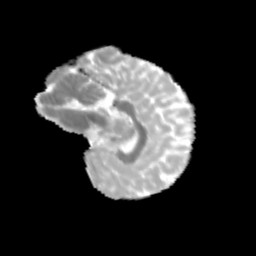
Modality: MD
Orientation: sagittal
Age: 11
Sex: female
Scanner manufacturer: siemens
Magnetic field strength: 3 T
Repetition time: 3.8 s
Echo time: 0.07 s